Interaction volume radius: 5 \u00c5
Interaction volume height: 15 \u00c5
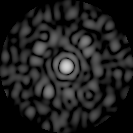
Disorder parameter: 0.8171